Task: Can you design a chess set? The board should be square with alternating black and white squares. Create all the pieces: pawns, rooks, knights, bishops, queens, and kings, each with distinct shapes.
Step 1297:
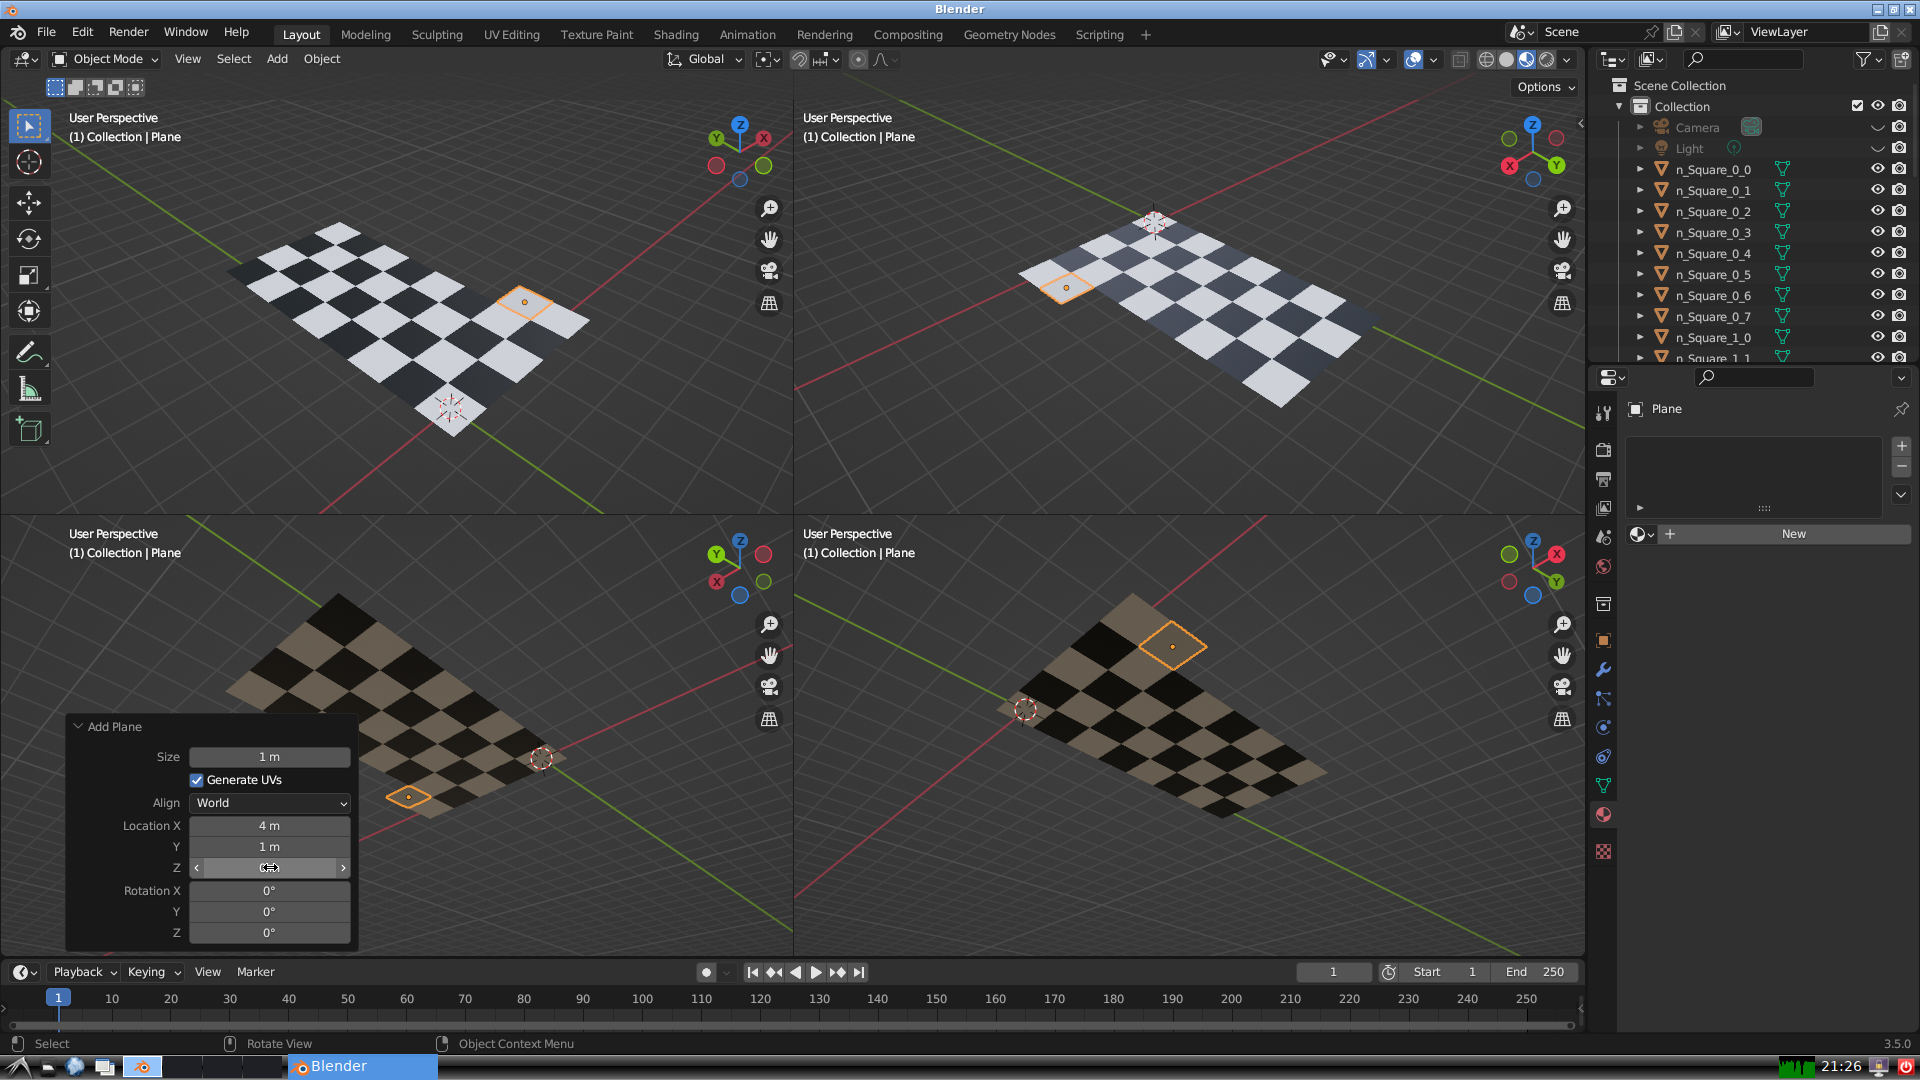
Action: {"mouse_move": [960, 540]}